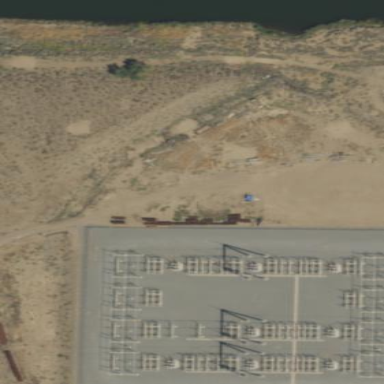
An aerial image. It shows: Fence surrounds transmission level power substation.